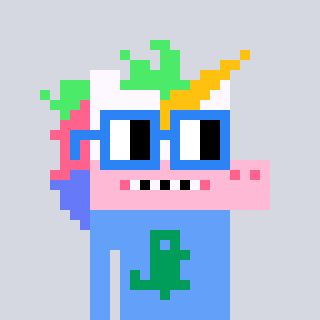
a pixel art character with square blue glasses, a unicorn-shaped head and a blue-colored body on a cool background